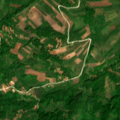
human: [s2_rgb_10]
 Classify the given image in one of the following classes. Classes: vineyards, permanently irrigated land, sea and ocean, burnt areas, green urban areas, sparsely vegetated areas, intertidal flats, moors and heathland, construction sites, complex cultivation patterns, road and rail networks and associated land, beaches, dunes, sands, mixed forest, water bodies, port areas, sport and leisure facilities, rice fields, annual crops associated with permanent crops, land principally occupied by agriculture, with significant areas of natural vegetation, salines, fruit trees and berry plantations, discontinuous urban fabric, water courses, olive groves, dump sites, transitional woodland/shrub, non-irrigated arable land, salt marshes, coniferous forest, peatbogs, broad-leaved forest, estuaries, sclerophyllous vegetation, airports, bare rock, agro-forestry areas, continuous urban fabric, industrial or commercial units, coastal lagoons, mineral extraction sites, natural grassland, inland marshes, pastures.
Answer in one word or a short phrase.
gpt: complex cultivation patterns, land principally occupied by agriculture, with significant areas of natural vegetation, broad-leaved forest, natural grassland